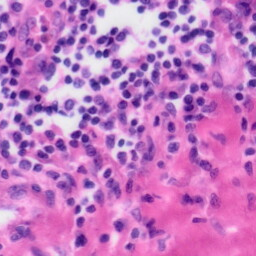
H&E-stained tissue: Tonsil